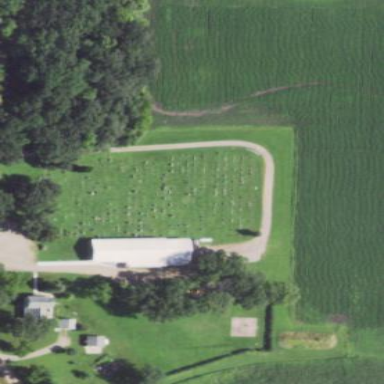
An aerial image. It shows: Cemetery.